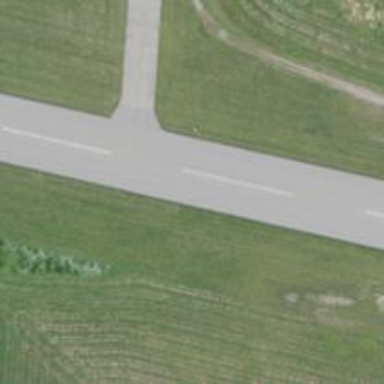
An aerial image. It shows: Asphalt runway at the airport.